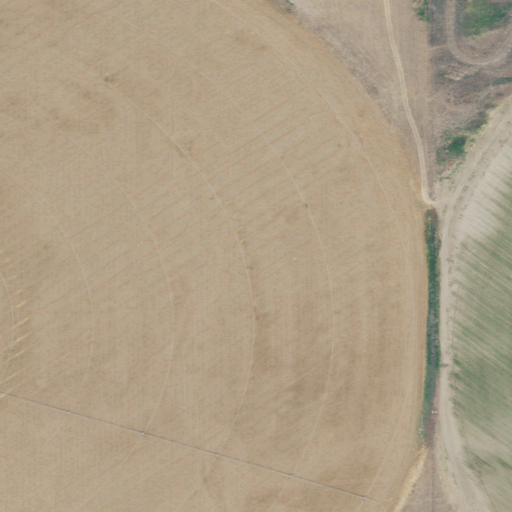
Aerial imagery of valley in Oregon named Spikes Gulch containing cultivated crops and shrub